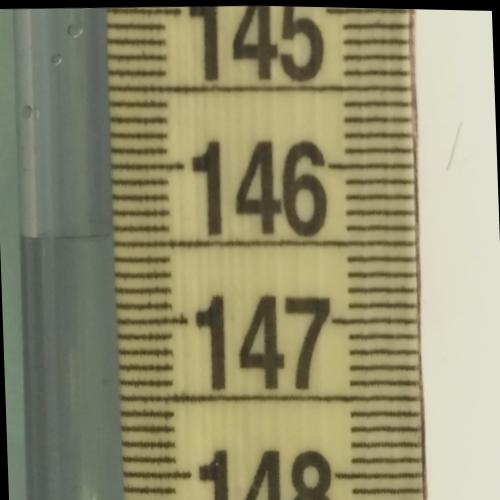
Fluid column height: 146.4 cm